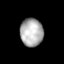
Tissue: lung
Cell type: Epithelial cells
Senescence score: 0.1869
Nuclear area (px): 633
Mean DAPI intensity: 173.695